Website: home-depot
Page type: store-pickup
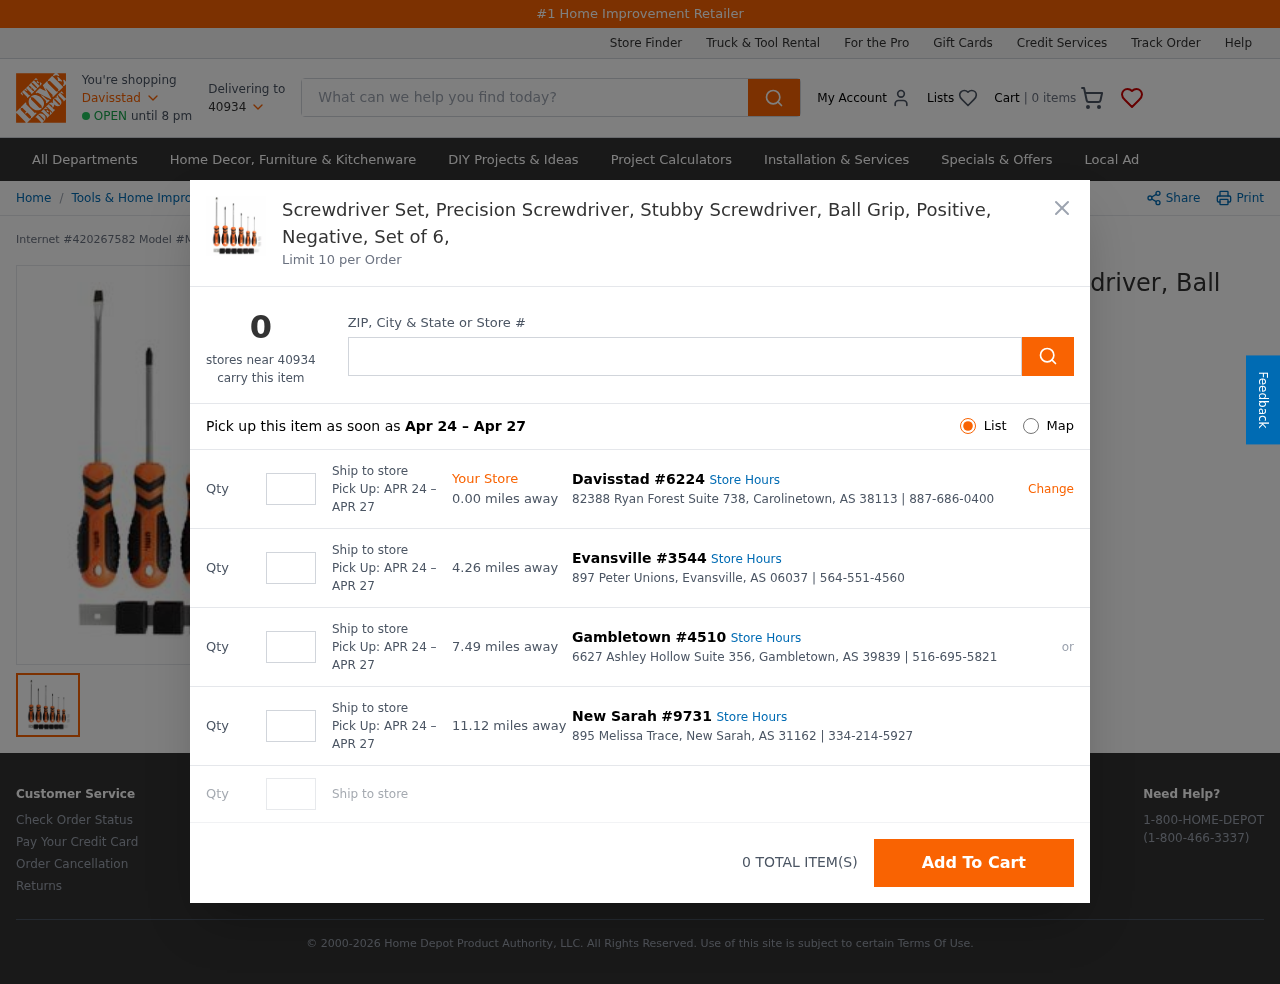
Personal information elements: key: PII_CITY
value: Davisstad
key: PII_LOCATION1_CITY_STATE_ZIP
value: Carolinetown, AS 38113
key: PII_LOCATION1_STREET
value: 82388 Ryan Forest Suite 738
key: PII_LOCATION2_CITY
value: Evansville
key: PII_LOCATION2_CITY_STATE_ZIP
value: Evansville, AS 06037
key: PII_LOCATION2_STREET
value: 897 Peter Unions
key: PII_LOCATION3_CITY
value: Gambletown
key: PII_LOCATION3_CITY_STATE_ZIP
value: Gambletown, AS 39839
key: PII_LOCATION3_STREET
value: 6627 Ashley Hollow Suite 356
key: PII_LOCATION4_CITY
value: New Sarah
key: PII_LOCATION4_CITY_STATE_ZIP
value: New Sarah, AS 31162
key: PII_LOCATION4_STREET
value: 895 Melissa Trace
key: PII_POSTCODE
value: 40934
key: PII_LOCATION1_PHONE
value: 887-686-0400
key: PII_LOCATION2_PHONE
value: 564-551-4560
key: PII_LOCATION3_PHONE
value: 516-695-5821
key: PII_LOCATION4_PHONE
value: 334-214-5927
Product elements: key: PRODUCT1_BREADCRUMB
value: Tools & Home Improvement
Hand Tools
Screwdrivers
Screwdriver Sets
Precision Screwdriver Sets
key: PRODUCT1_NAME
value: Screwdriver Set, Precision Screwdriver, Stubby Screwdriver, Ball Grip, Positive, Negative, Set of 6,
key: PRODUCT_INTERNET_NUMBER
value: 420267582
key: PRODUCT_MODEL_NUMBER
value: MW_OHW500903
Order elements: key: ORDER_NUM_ITEMS
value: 0
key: ORDER_PICKUP_DATE_RANGE
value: APR 24 – APR 27
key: ORDER_PICKUP_DATE_RANGE
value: Apr 24 – Apr 27
Search elements: key: HEADER_SEARCH
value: What can we help you find today?
Other elements: key: STORE1_DISTANCE
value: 0.00
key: STORE1_NUMBER
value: #6224
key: STORE2_DISTANCE
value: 4.26
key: STORE2_NUMBER
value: #3544
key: STORE3_DISTANCE
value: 7.49
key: STORE3_NUMBER
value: #4510
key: STORE4_DISTANCE
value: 11.12
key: STORE4_NUMBER
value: #9731